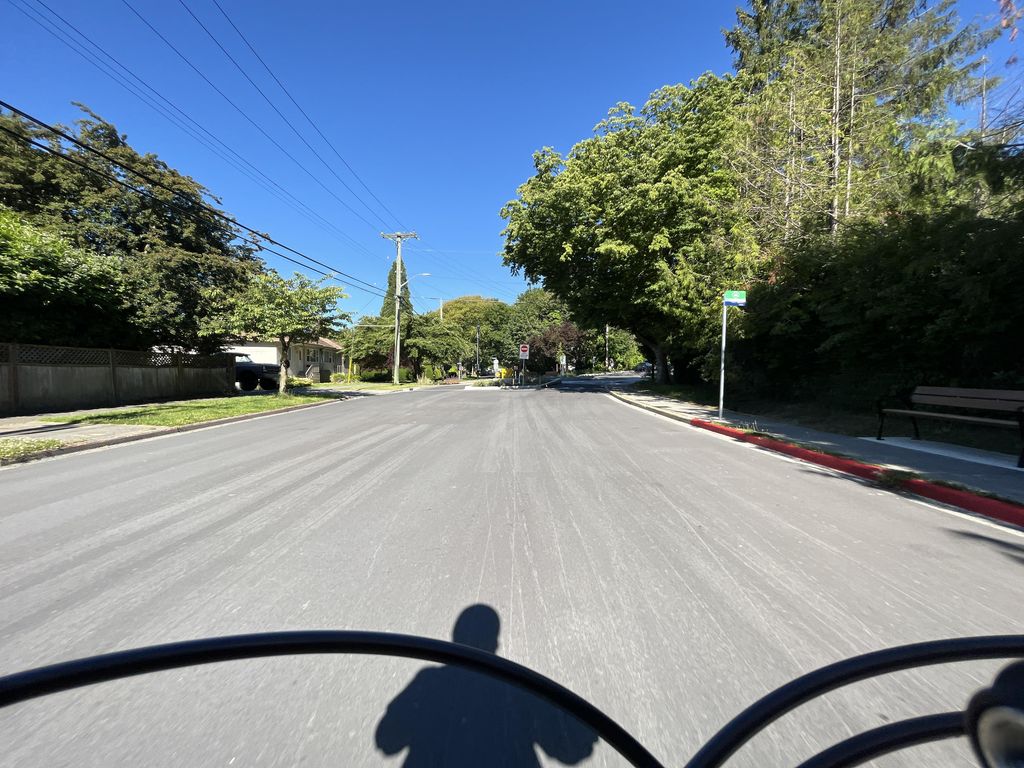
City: victoria